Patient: sex M, age 31
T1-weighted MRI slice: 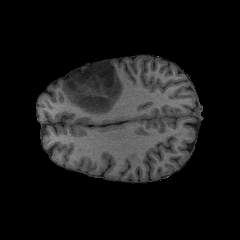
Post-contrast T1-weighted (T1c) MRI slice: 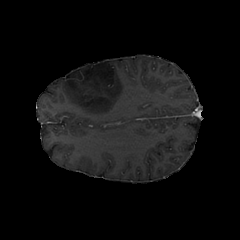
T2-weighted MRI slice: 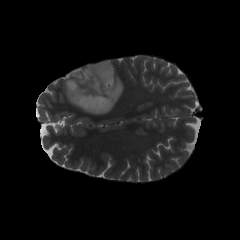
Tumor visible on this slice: yes
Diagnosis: Astrocytoma, IDH-mutant
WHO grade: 2